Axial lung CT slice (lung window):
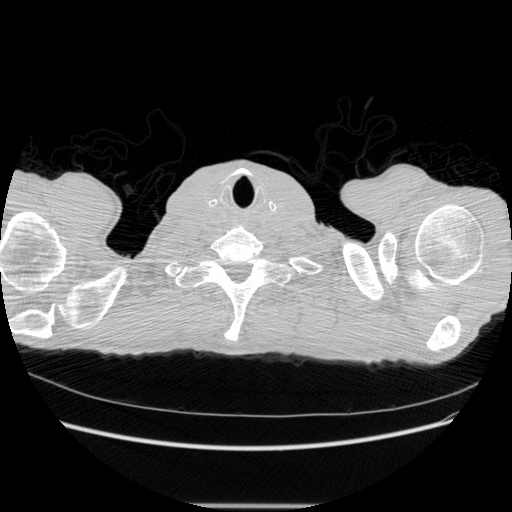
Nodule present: no